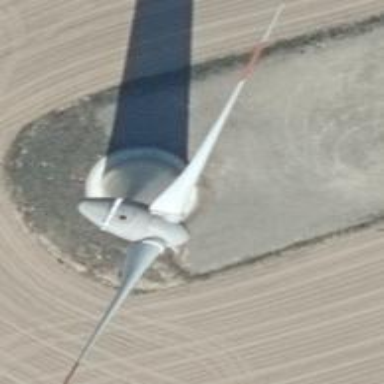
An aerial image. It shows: Wind power generator with wind turbines.